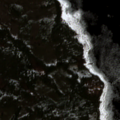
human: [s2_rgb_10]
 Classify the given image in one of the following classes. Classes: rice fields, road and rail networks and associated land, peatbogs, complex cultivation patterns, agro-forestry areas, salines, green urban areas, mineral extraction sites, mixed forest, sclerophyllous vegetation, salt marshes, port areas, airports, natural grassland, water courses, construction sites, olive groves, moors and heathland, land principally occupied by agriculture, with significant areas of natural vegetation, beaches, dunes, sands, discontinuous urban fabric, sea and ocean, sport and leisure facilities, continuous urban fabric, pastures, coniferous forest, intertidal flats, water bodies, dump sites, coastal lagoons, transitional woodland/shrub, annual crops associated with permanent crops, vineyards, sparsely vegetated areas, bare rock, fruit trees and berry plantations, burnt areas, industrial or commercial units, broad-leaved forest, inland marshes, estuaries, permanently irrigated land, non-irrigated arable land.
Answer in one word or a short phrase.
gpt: coniferous forest, transitional woodland/shrub, water bodies